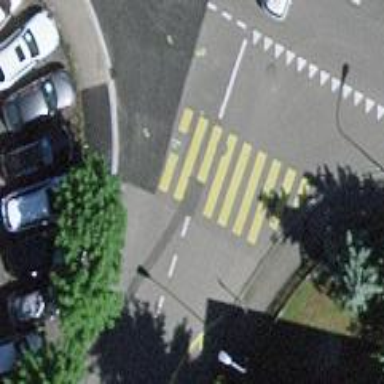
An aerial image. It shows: Uncontrolled zebra crossing on the road.